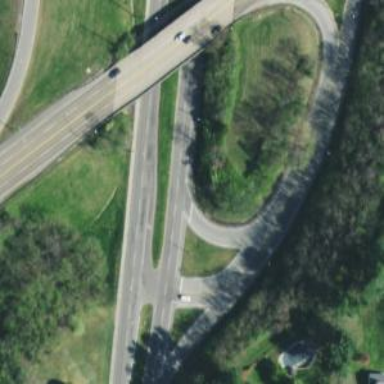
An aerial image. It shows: Secondary link road.